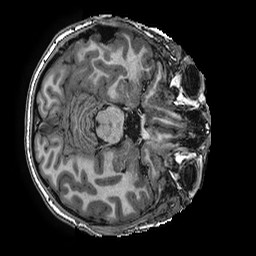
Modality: T1w
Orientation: axial
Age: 17
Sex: male
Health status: ill
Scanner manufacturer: ge
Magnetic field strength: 3 T
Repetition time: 0.0077 s
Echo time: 0.003436 s